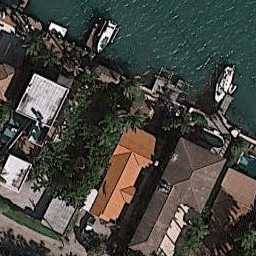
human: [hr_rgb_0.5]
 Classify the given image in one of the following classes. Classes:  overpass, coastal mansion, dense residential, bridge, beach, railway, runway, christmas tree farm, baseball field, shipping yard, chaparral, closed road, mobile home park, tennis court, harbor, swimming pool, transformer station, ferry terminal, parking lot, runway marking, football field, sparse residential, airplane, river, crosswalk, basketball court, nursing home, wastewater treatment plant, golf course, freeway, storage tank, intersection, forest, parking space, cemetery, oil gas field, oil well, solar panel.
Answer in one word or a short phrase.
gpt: coastal mansion